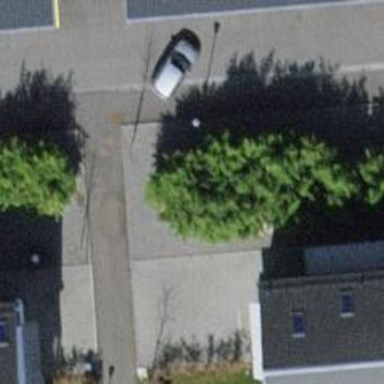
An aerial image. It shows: Urban environment with evergreen needle-leaved trees.